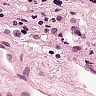
Metastatic tissue present: yes